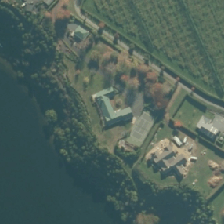
Land cover: urban_build_up